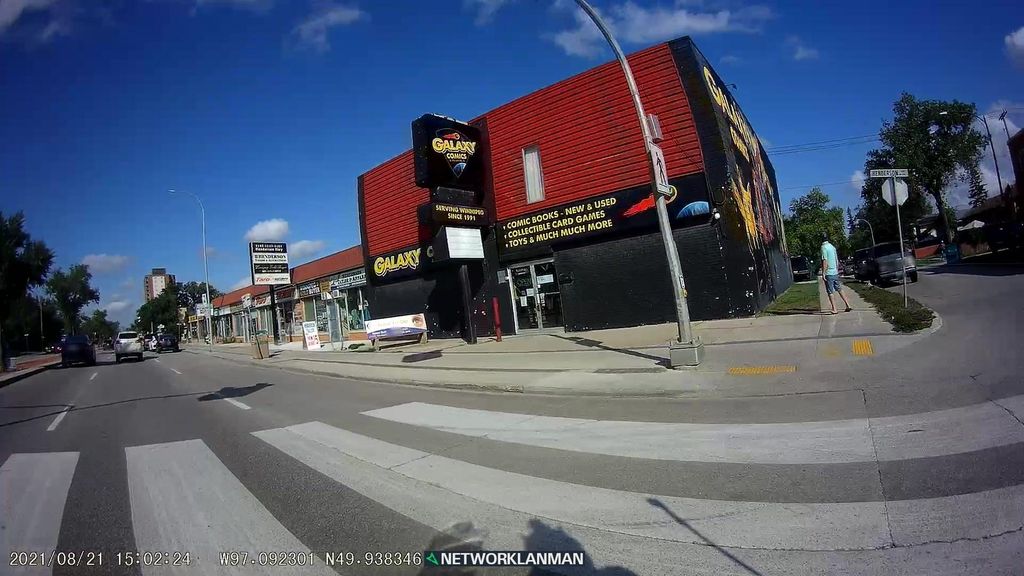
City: winnipeg